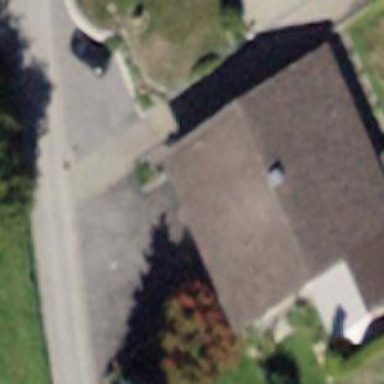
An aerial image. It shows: Detached building with gabled roof.